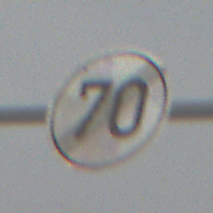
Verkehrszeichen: EndeGeschwindigkeit70
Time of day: MorningAfternoon
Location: Outdoor (Nature)
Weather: Overcast
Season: Winter
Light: Natural